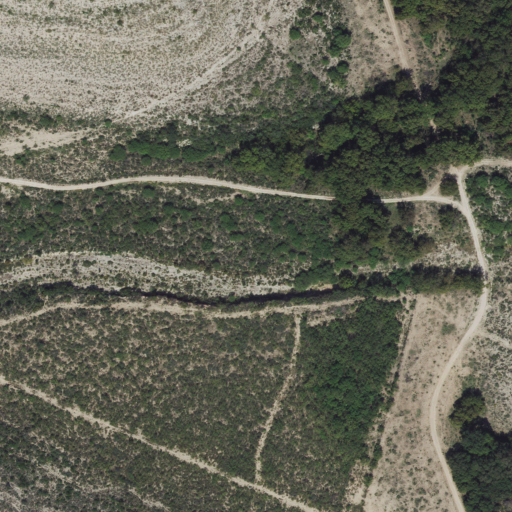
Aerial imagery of valley in Texas named Sycamore Canyon containing shrub, woody wetlands, and herbaceous wetlands